Question: I'm trying to create the following header using CSS:

This is my attempt so far using CSS grid:
HTML:
'''
<link rel="stylesheet" href="https://maxcdn.bootstrapcdn.com/bootstrap/3.3.7/css/bootstrap.min.css">
<div class="jumbotron">
<div class="grid">
<div class="a">
28
</div>
<div class="b">
clubs
</div>
<div class="c">
/
</div>
<div class="d">
48
</div>
<div class="e">
virtual
</div>
<div class="f">
gyms
</div>
</div>
'''
CSS:
'''
.jumbotron {
background: linear-gradient(141deg, rgb(0,223,179), rgb(34,198,252));
}
.grid {
display:grid;
grid-template-columns: 50px 50px 50px 50px;
color:white;
}
.a{
grid-column: 1;
grid-row: 1/span 2;
font-size:35px;
}
.b{
grid-column: 2;
grid-row: 2;
}
.c{
grid-column: 3;
grid-row: 1/span 2;
font-size:35px;
}
.d {
grid-column: 4;
grid-row:1/span 2;
font-size:35px;
}
.e {
grid-column:5;
grid-row:1;
}
.f {
grid-column:5;
grid-row:2;
}
'''
<URL>
I don't know if I'm overthinking it but this is the best solution I can come up with to make the stacked text somewhat align. It's very tedicous however to make look exactly like the picture and it includes a lot of CSS classes. Any other way to approach this or am I on the right track?
Edit: this what I ended up doing with help of the answers to this question: <URL>
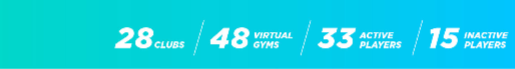
Answer: You don't have to use CSS grid: just because it is available does not mean that you have to use it, or that it is relevant for your usecase. In your layout requirement, it is more suitable to use a mix of display: flex and some simple relative positioning to get the baseline of the text to line up.
First, with the markup, you can simply use a '<ul>':
'''
<ul>
<li>
<span class="count">28</span>
<span class="text">clubs</span>
</li>
<li>
<span class="count">48</span>
<span class="text">virtual<br />gyms</span>
</li>
</ul>
'''
With regards to styling:
- 'display: flex''<ul>'- 'li:last-child'- 'bottom'- 'transform: skew(...)'
The outcome will look something like this:
<URL>
Here is a quick proof-of-concept I have whipped up, based on the suggested changes listed above:
'''
.jumbotron {
background: linear-gradient(141deg, rgb(0, 223, 179), rgb(34, 198, 252));
}
ul {
list-style: none;
margin: 0;
padding: 0;
display: flex;
justify-content: flex-end; /* Align to right */
}
ul li {
transform: skew(-10deg);
border-right: 3px solid #fff;
padding: 0 20px;
display: flex;
align-items: flex-end; /* Align to bottom */
}
ul li:last-child {
border: none;
}
ul li span {
color: white;
line-height: 1em;
font-weight: bold;
}
ul li span.count {
font-size: 45px;
margin-right: 10px;
}
ul li span.text {
text-transform: uppercase;
position: relative;
bottom: .35em; /* Adjust this value manually */
}
'''
'''
<link rel="stylesheet" href="https://maxcdn.bootstrapcdn.com/bootstrap/3.3.7/css/bootstrap.min.css">
<div class="jumbotron">
<ul>
<li>
<span class="count">28</span>
<span class="text">clubs</span>
</li>
<li>
<span class="count">48</span>
<span class="text">virtual<br />gyms</span>
</li>
<li>
<span class="count">33</span>
<span class="text">active<br />players</span>
</li>
<li>
<span class="count">15</span>
<span class="text">inactive<br />players</span>
</li>
</ul>
</div>
'''